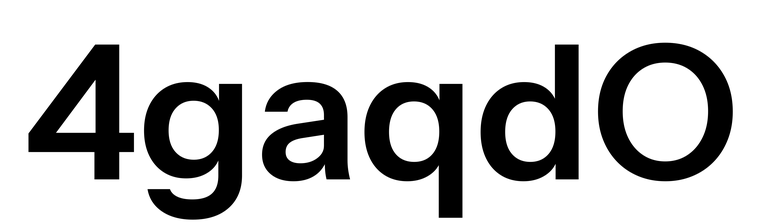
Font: InstrumentSans_SemiBold